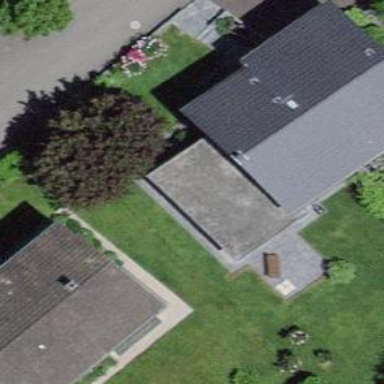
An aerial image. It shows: Building with flat roof.